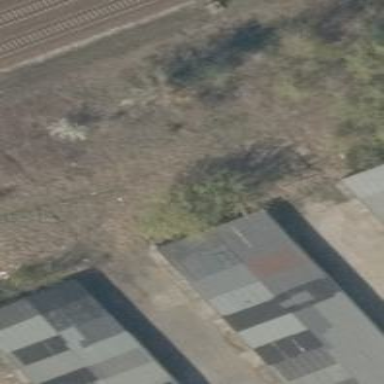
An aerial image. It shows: Group of garages.